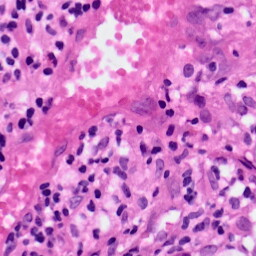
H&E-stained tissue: Lung